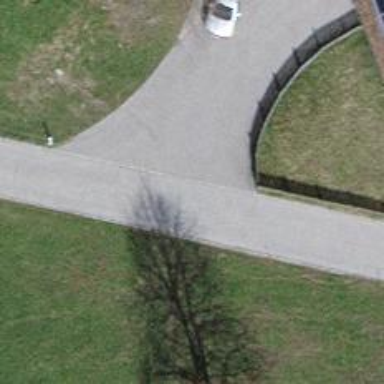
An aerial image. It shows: Service road with paved surface.